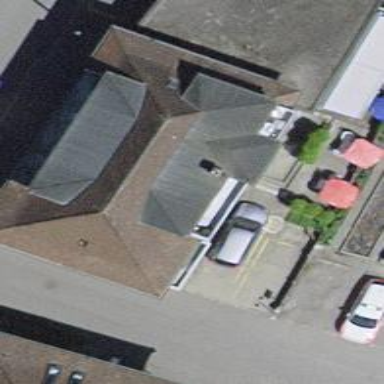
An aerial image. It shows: Restaurant.